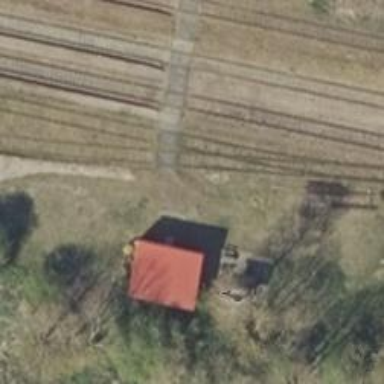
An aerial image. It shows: Preserved rail siding in service.